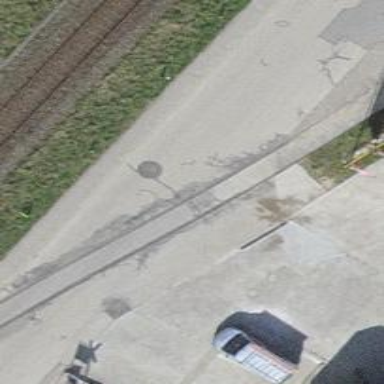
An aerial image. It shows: Railway level crossing.